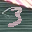
Label: 3